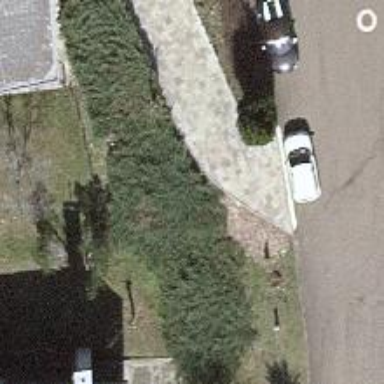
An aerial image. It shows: Paved driveway designated as service road.